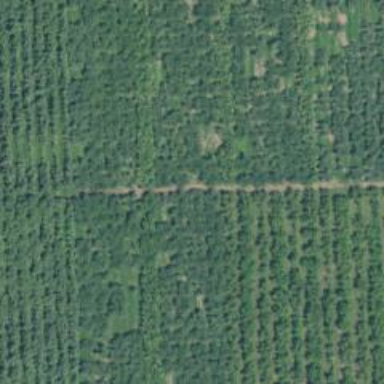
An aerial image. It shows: Orchard.